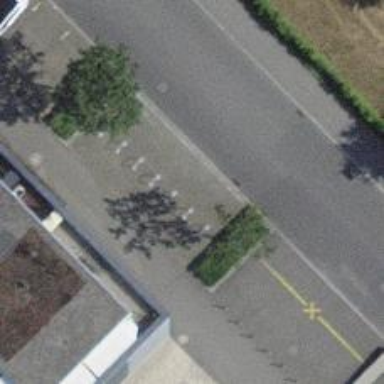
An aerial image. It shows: Motorcycle parking area.